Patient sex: F
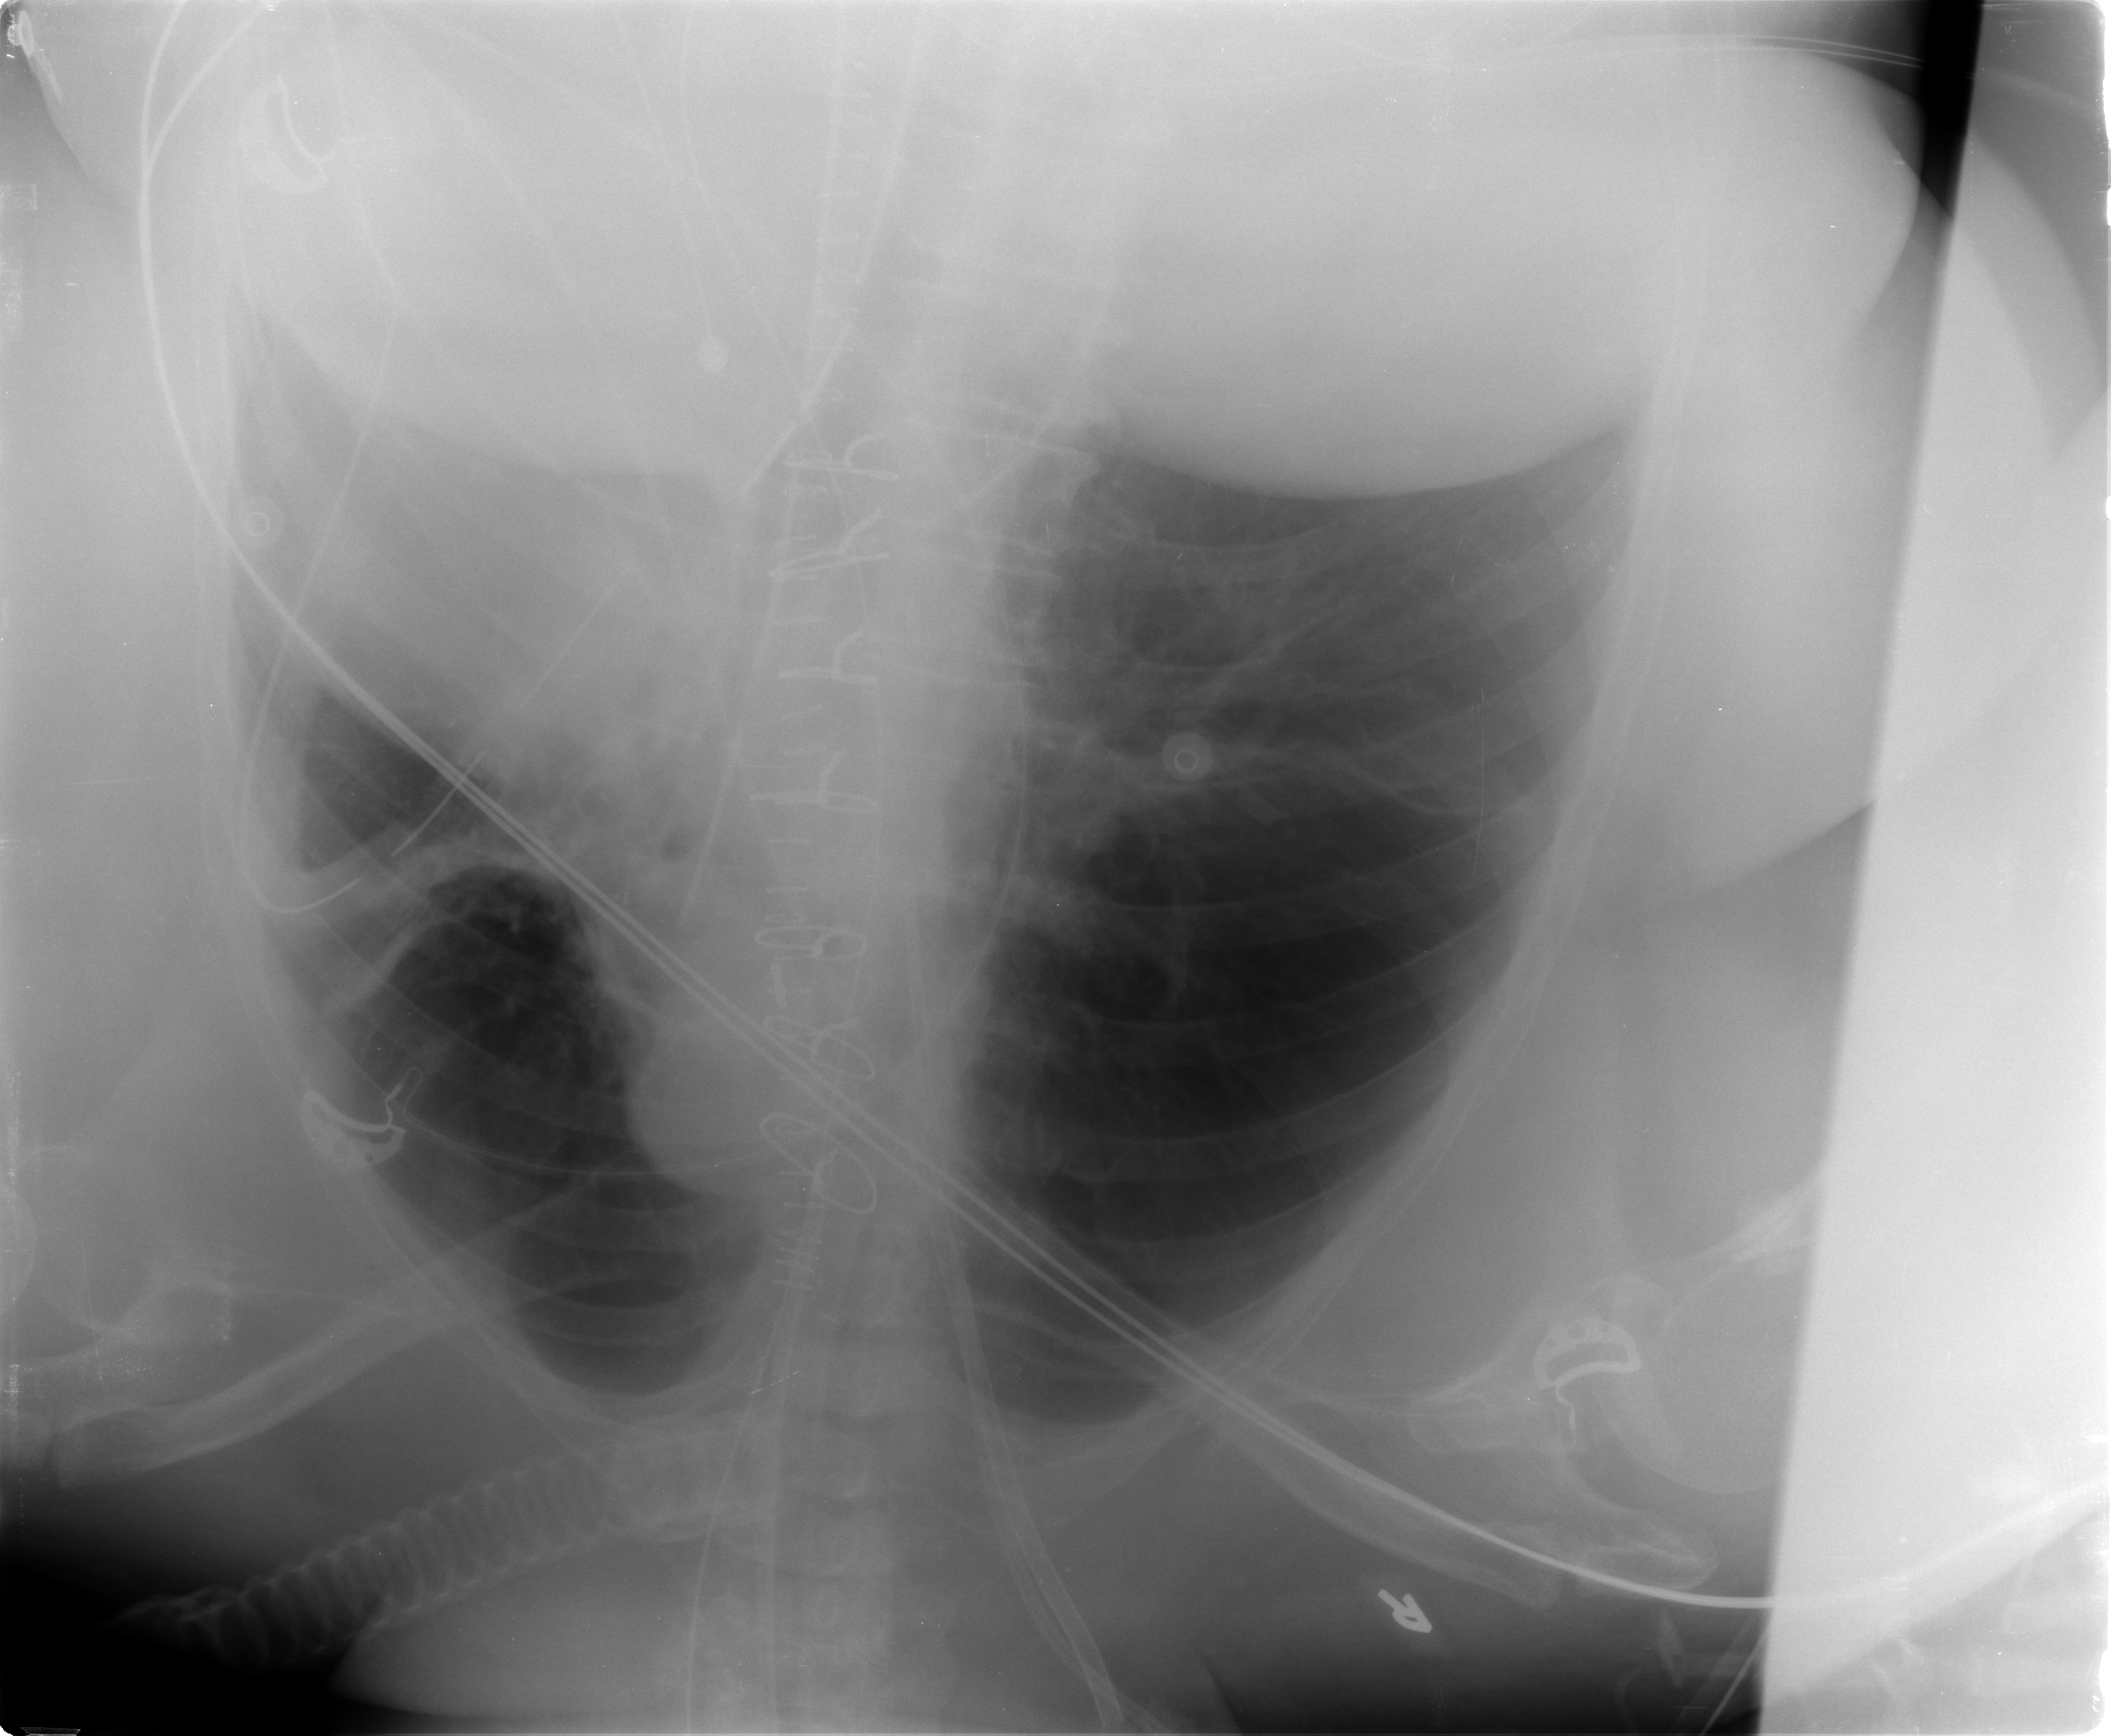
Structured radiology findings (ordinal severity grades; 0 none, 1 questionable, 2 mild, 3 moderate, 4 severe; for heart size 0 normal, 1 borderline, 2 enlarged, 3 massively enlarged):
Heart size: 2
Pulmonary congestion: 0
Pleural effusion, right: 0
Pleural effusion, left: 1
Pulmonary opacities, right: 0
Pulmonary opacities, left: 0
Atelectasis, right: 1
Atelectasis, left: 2